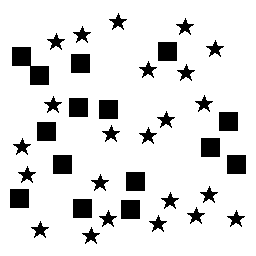
Squares: 15
Triangles: 0
Stars: 23
Total shapes: 38